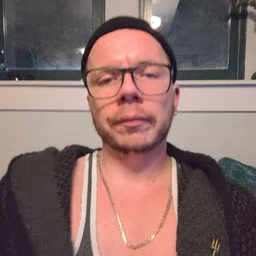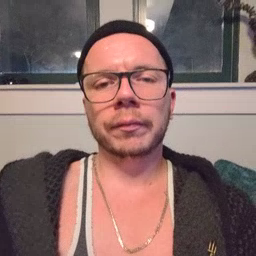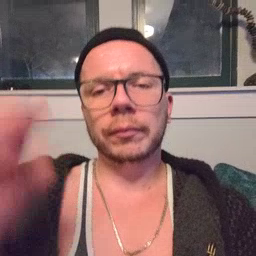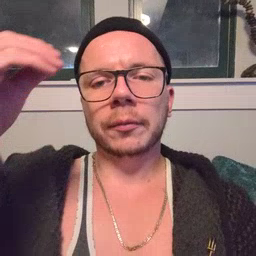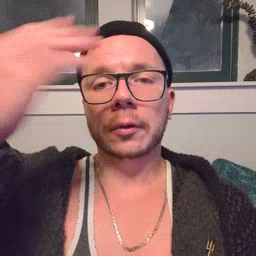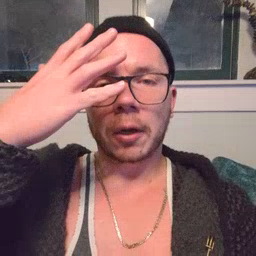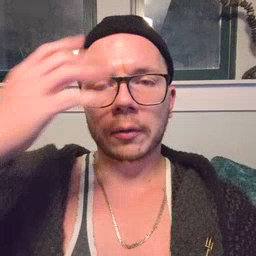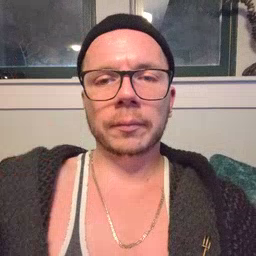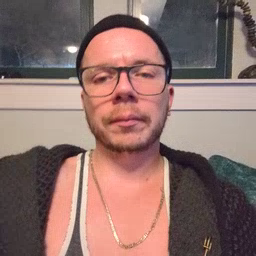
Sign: sun